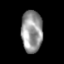
Tissue: skin
Cell type: Epithelial cells
Senescence score: 0.2454
Nuclear area (px): 871
Mean DAPI intensity: 149.941